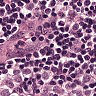
Metastatic tissue present: yes